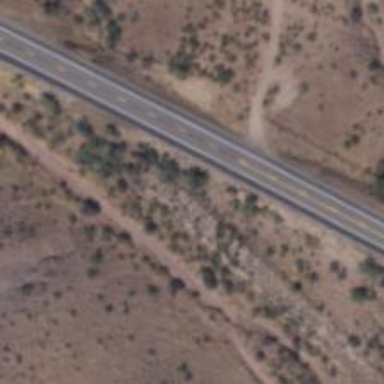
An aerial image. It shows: Abandoned road.